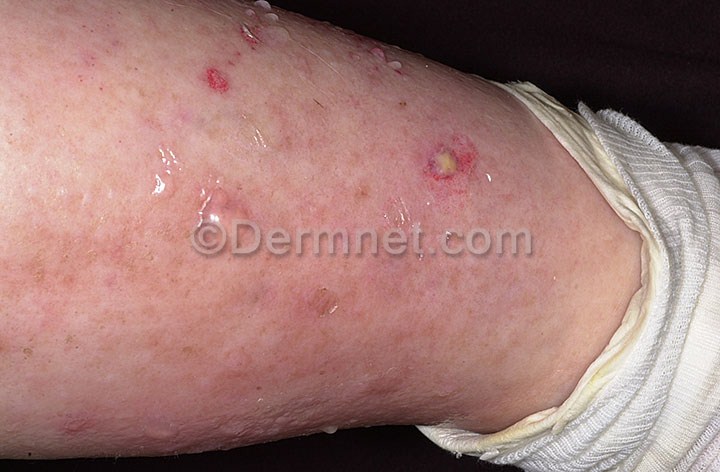
Disease: Bullous Disease Photos